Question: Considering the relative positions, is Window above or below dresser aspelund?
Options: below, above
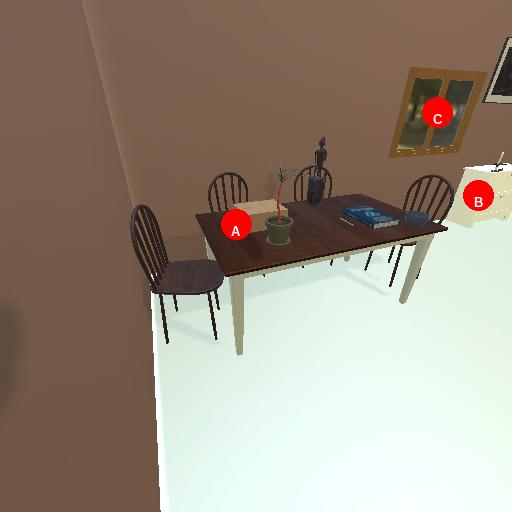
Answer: below